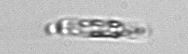
Label: Dactyliosolen_fragilissimus